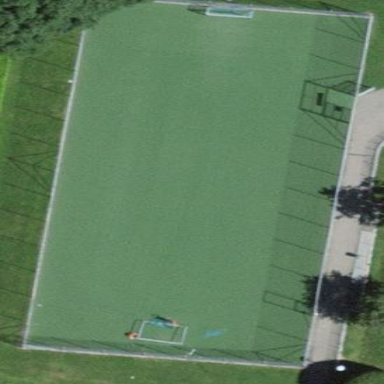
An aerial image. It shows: Soccer pitch for leisure land activities.